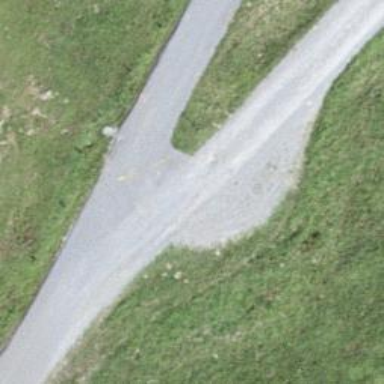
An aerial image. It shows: Guidepost providing information.